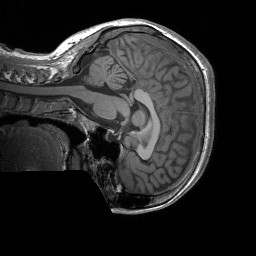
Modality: T1w
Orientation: sagittal
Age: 26
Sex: female
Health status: healthy
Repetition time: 1.9 s
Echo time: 0.00252 s